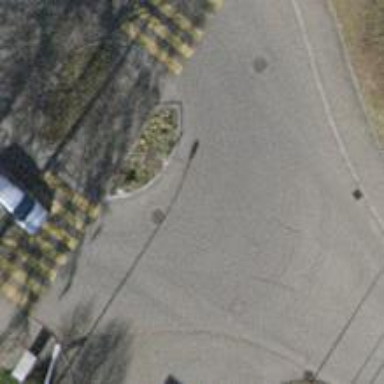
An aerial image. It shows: Residential road with asphalt surface leading up to roundabout.